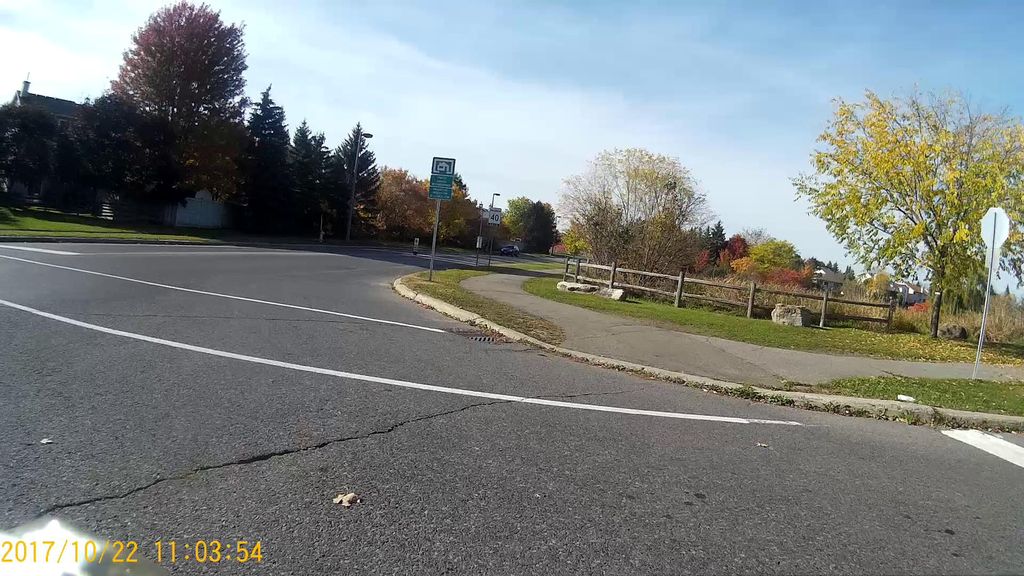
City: ottawa-gatineau